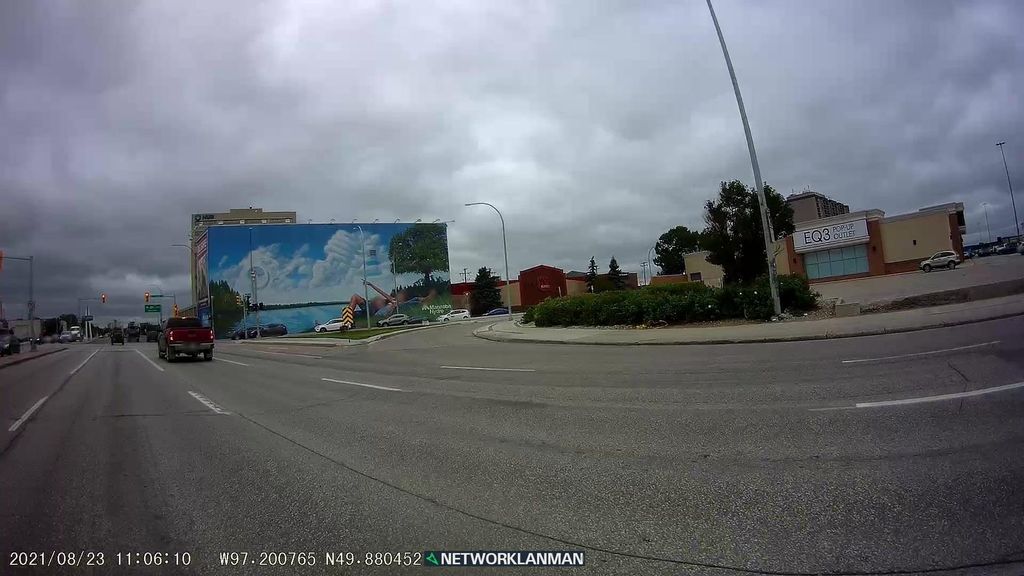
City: winnipeg